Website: walmart
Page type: billing-address
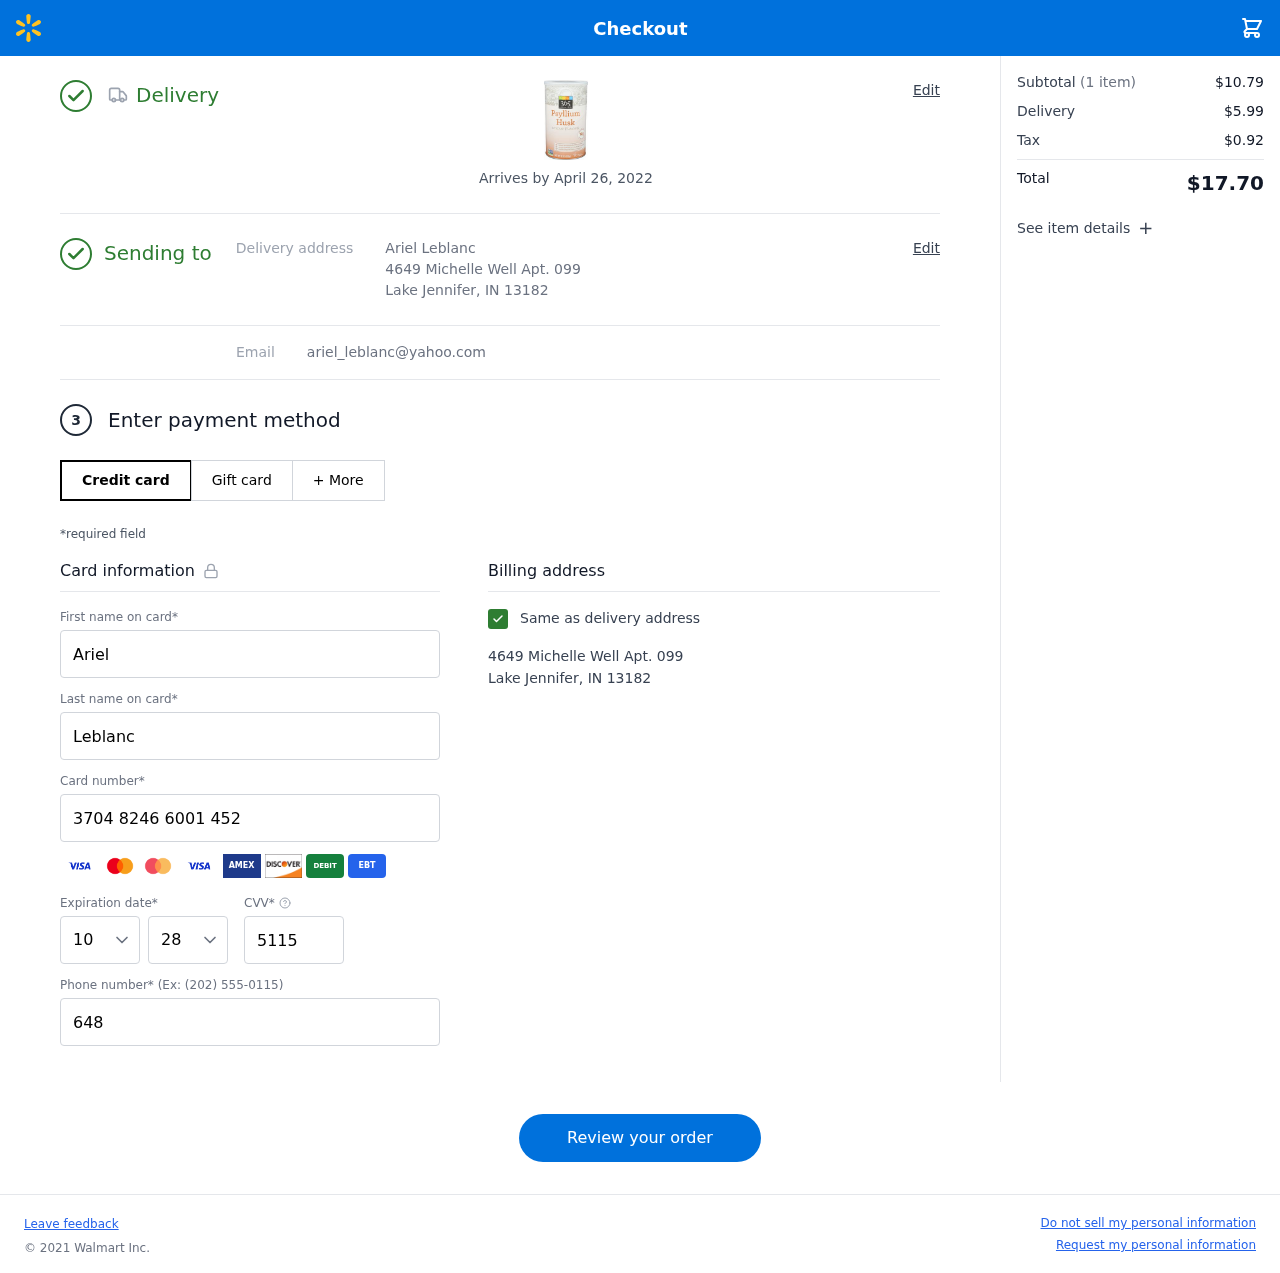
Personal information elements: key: PII_CARD_CVV
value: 5115
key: PII_CARD_EXPIRY_MONTH
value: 10
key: PII_CARD_EXPIRY_YEAR
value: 28
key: PII_CARD_NUMBER
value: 3704 8246 6001 452
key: PII_EMAIL
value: ariel_leblanc@yahoo.com
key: PII_FIRSTNAME
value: Ariel
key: PII_FULLNAME
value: Ariel Leblanc
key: PII_LASTNAME
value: Leblanc
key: PII_PHONE
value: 6489687932
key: PII_STREET
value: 4649 Michelle Well Apt. 099
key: PII_CITY_STATE_ZIP
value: Lake Jennifer, IN 13182
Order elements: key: ORDER_DELIVERY_DATE
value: Arrives by April 26, 2022
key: ORDER_NUM_ITEMS
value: (1 item)
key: ORDER_SUBTOTAL
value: $10.79
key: ORDER_SHIPPING_COST
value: $5.99
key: ORDER_TAX
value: $0.92
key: ORDER_TOTAL
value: $17.70